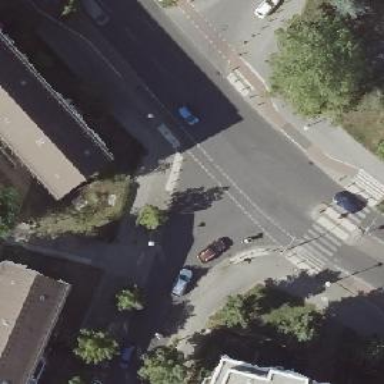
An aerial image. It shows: Unmarked crossing on the road.